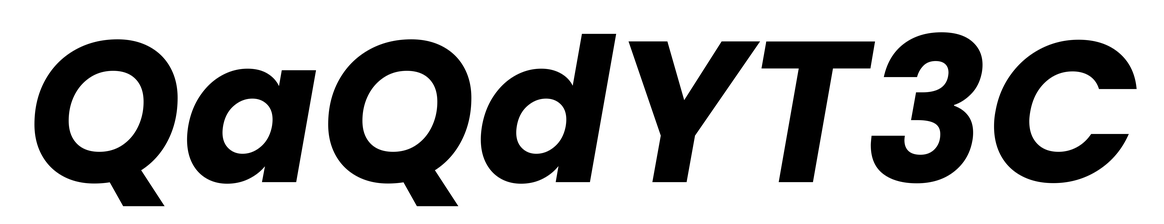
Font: Poppins-BoldItalic